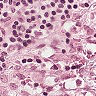
Metastatic tissue present: no